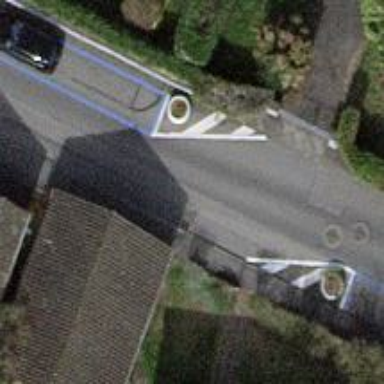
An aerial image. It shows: Chicane for traffic calming.